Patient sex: M
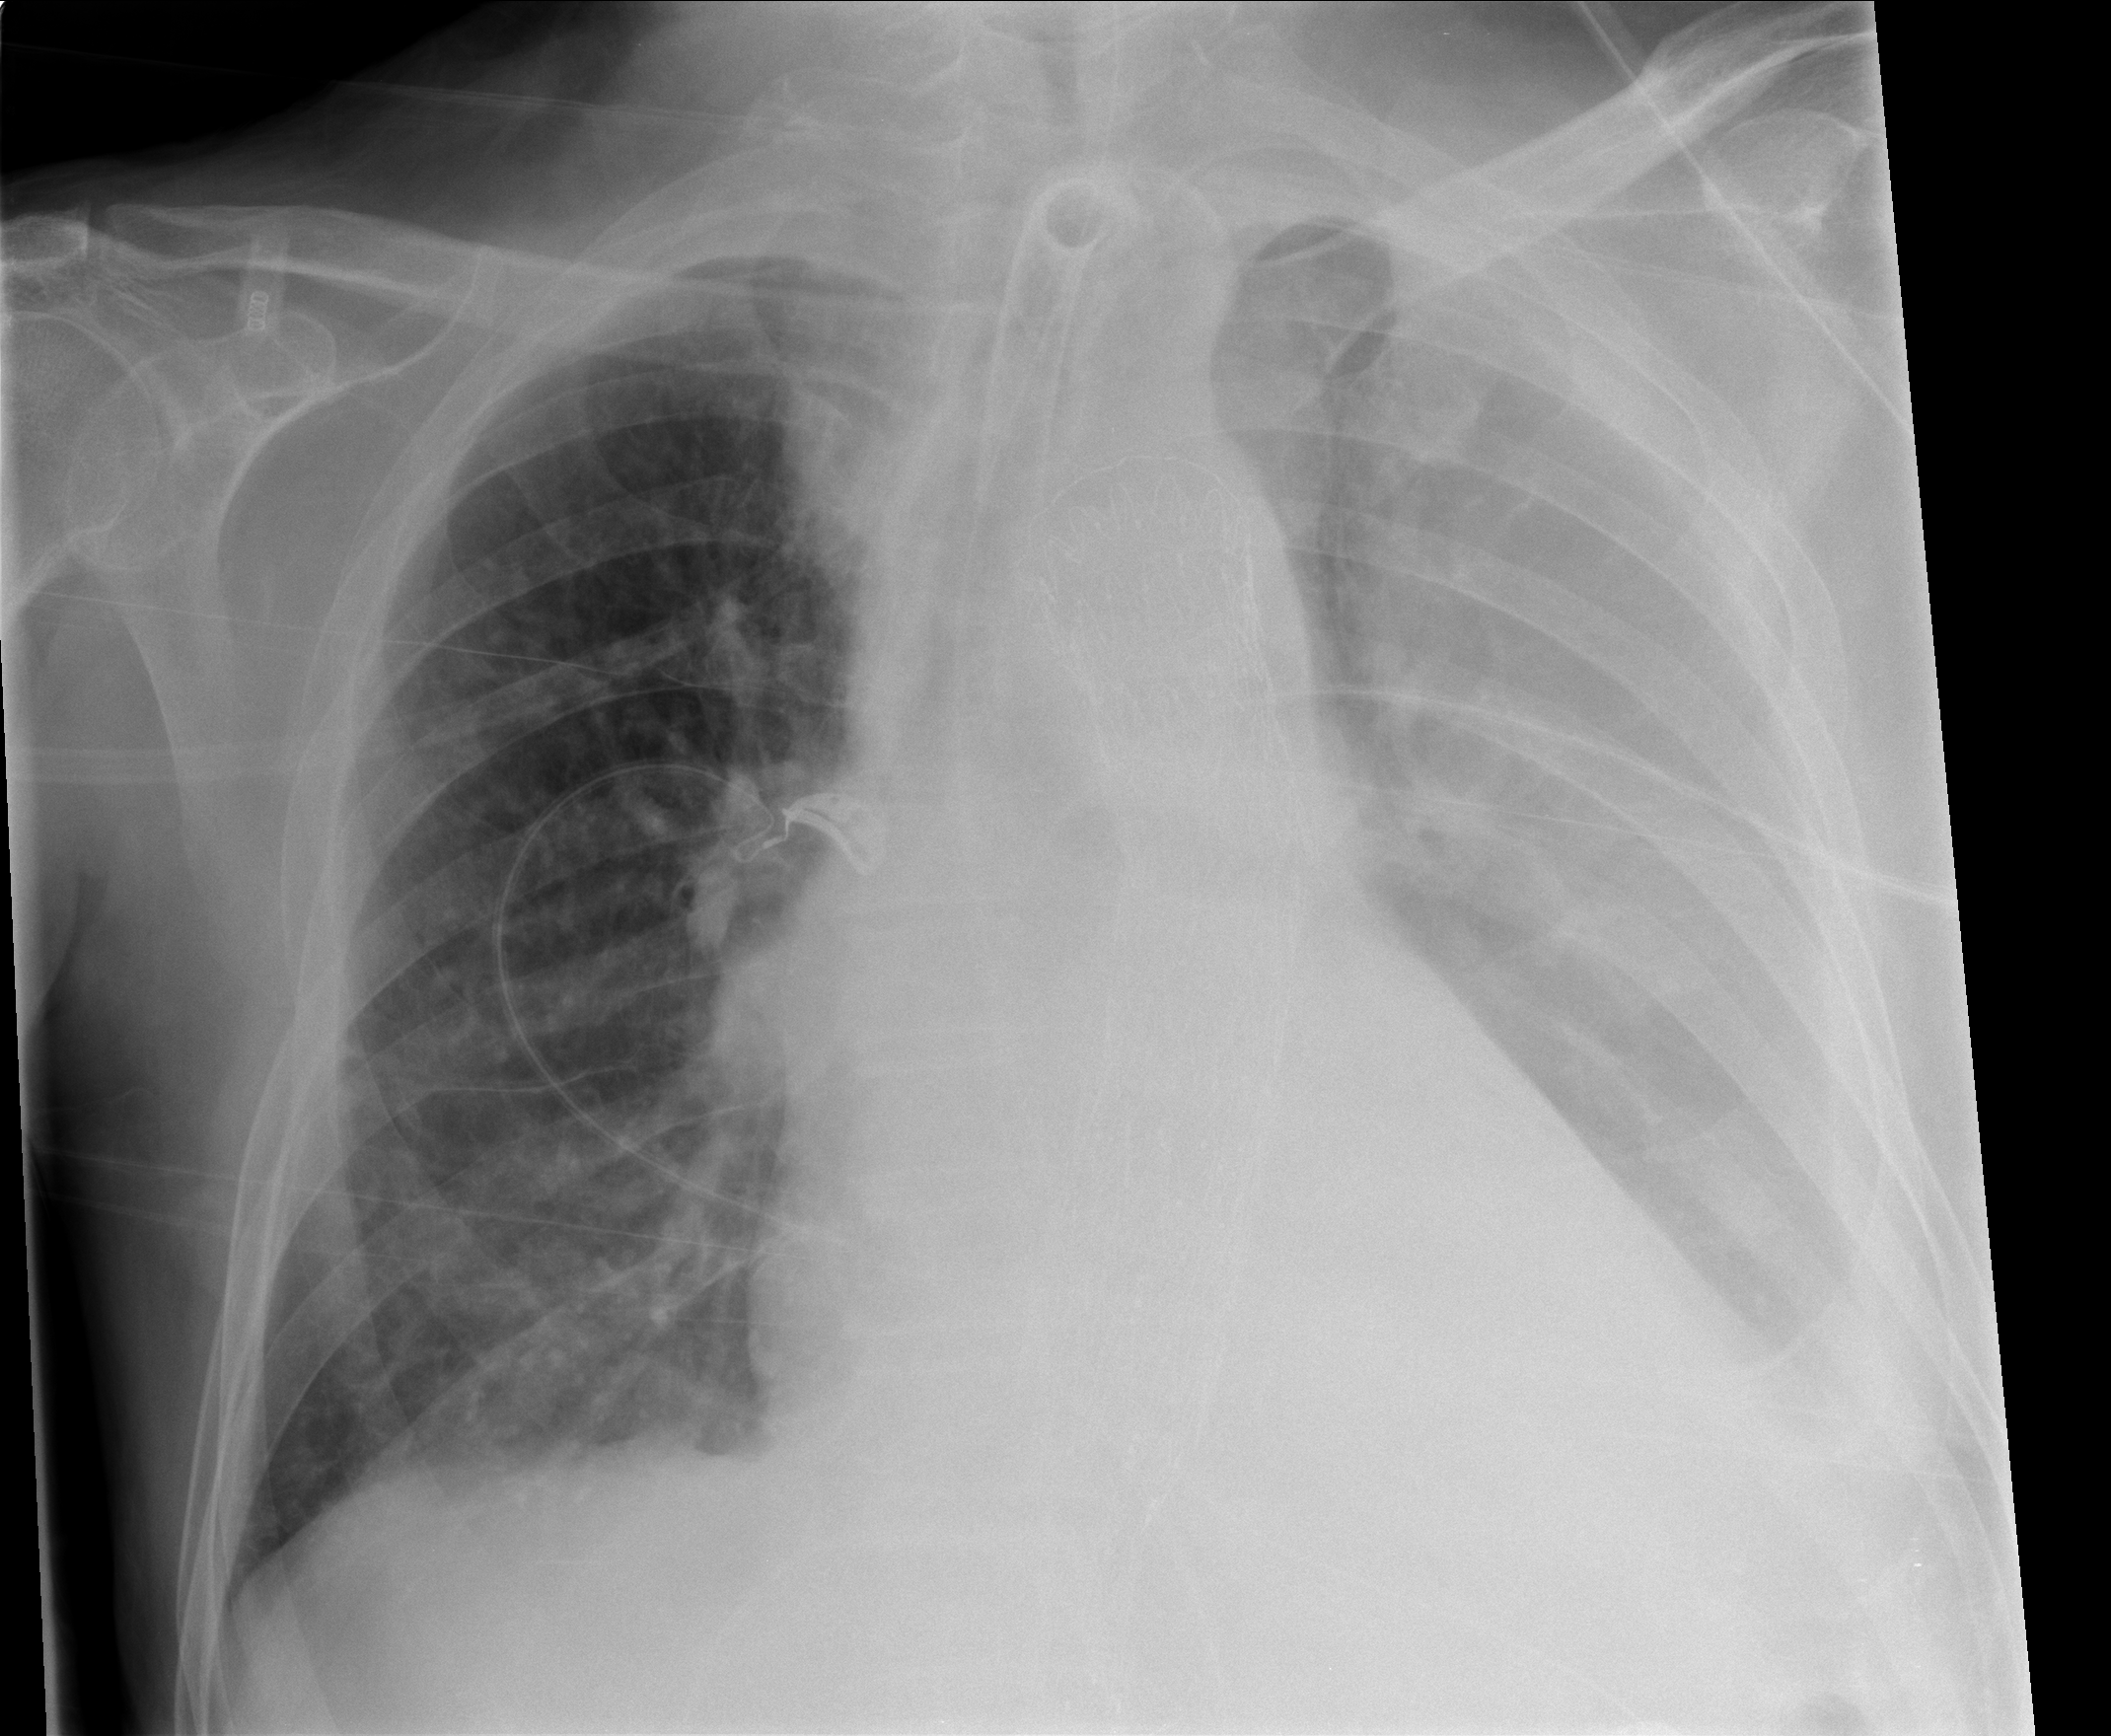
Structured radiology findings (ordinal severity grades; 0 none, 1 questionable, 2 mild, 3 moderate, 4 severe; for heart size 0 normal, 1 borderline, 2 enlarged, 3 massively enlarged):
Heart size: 1
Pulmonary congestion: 1
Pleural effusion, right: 0
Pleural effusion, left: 3
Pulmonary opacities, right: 1
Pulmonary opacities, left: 0
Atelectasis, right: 0
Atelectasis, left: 3